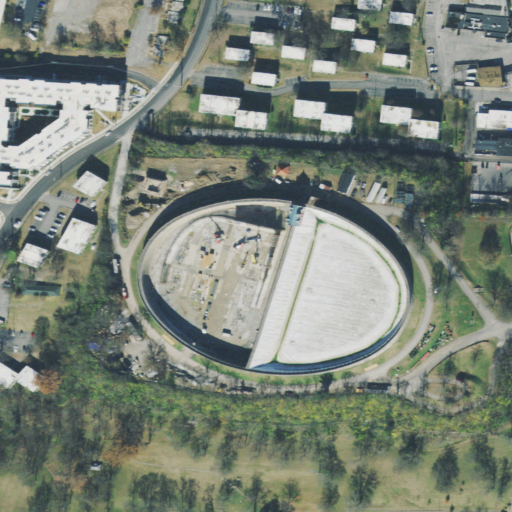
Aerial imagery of mountain in Tennessee named Kirkpatricks Hill containing medium intensity development, high intensity development, open development, low intensity development, pasture, and deciduous forest